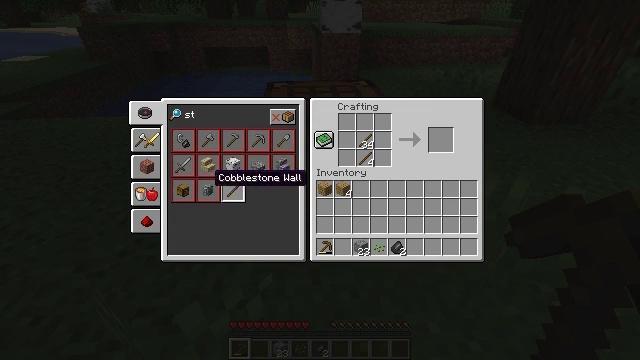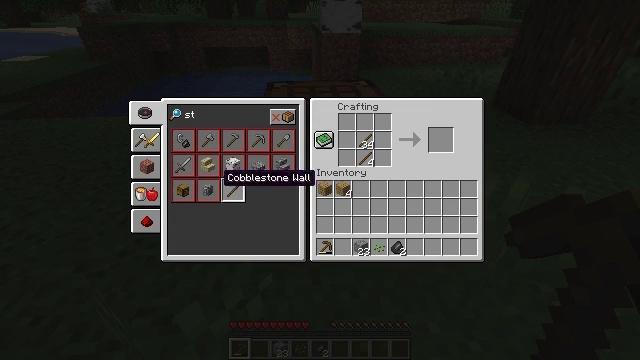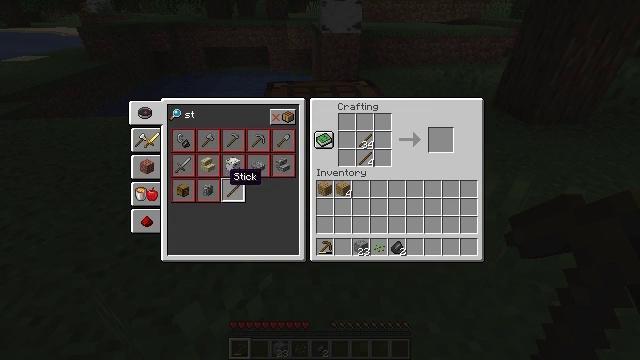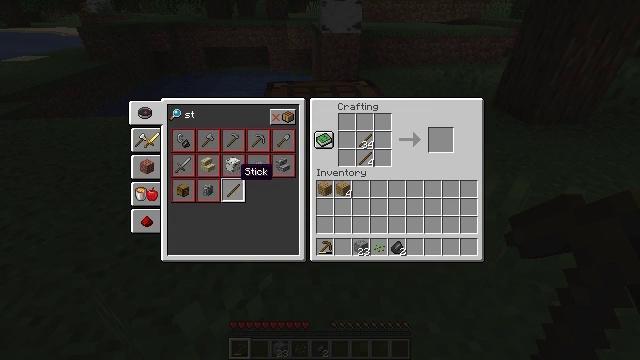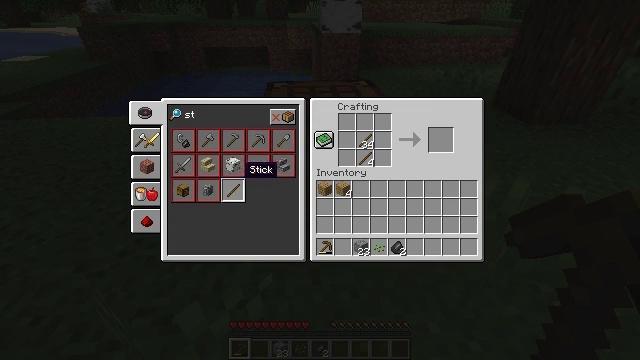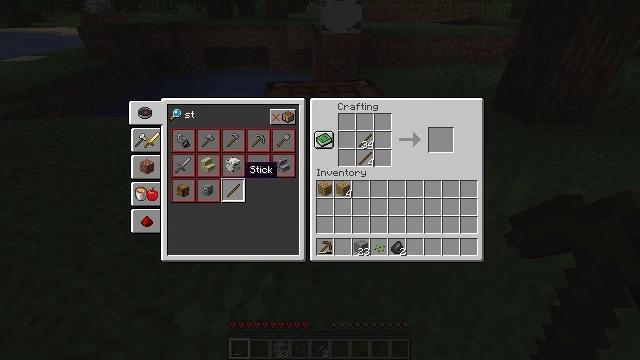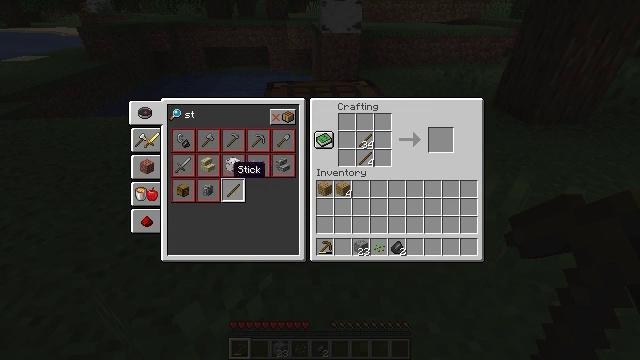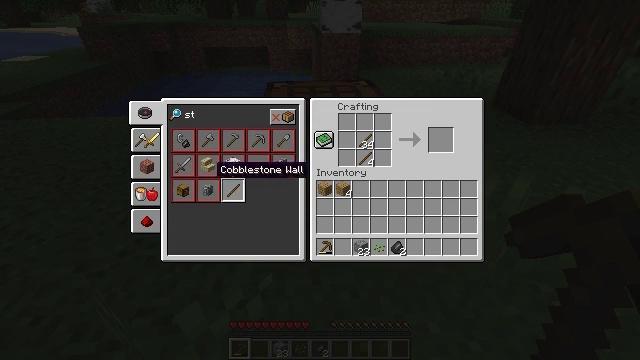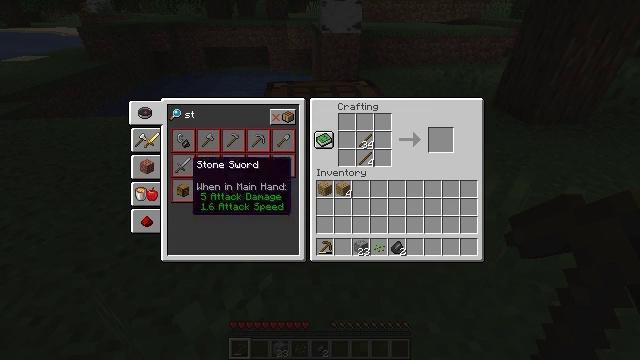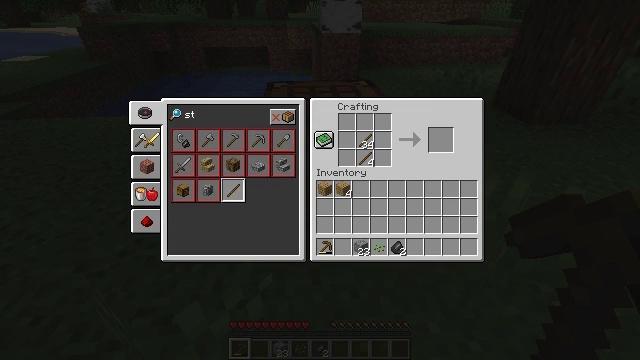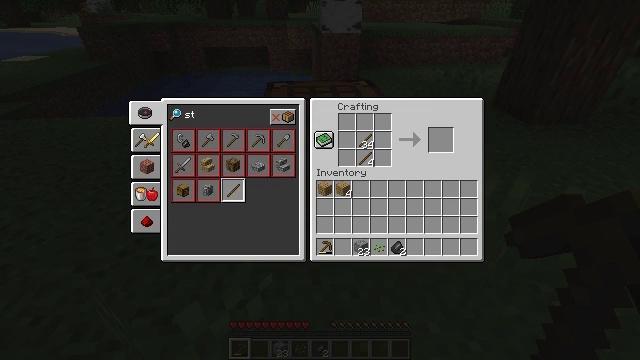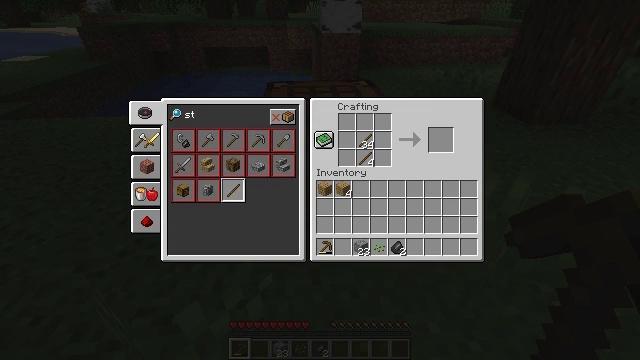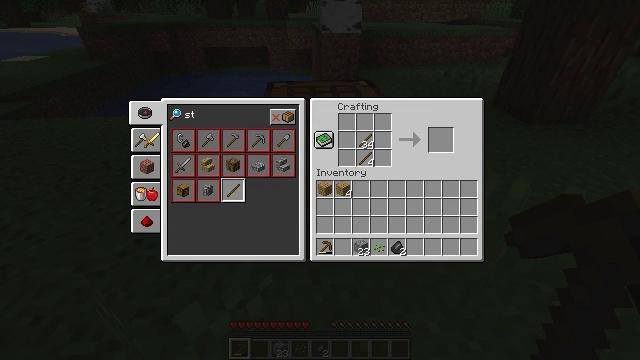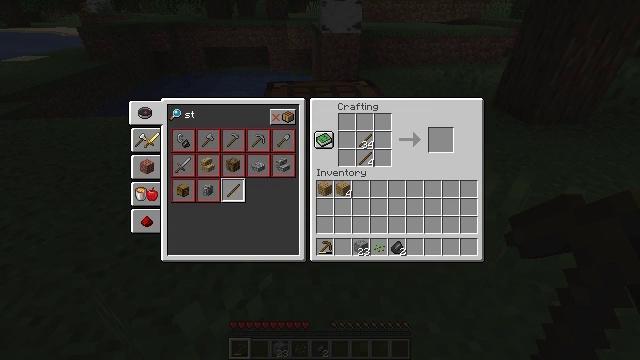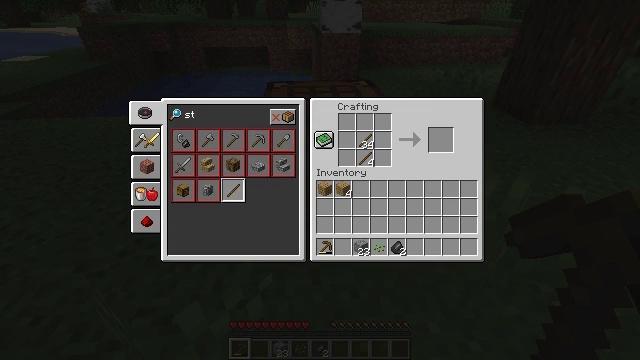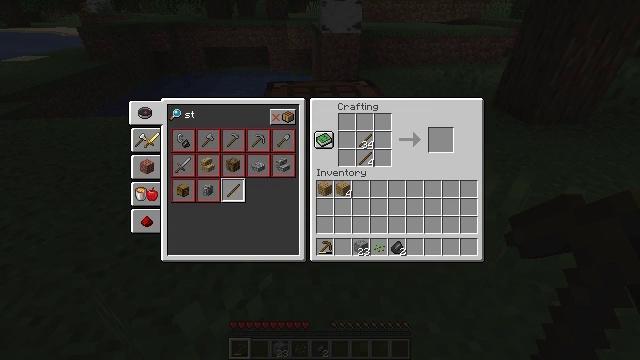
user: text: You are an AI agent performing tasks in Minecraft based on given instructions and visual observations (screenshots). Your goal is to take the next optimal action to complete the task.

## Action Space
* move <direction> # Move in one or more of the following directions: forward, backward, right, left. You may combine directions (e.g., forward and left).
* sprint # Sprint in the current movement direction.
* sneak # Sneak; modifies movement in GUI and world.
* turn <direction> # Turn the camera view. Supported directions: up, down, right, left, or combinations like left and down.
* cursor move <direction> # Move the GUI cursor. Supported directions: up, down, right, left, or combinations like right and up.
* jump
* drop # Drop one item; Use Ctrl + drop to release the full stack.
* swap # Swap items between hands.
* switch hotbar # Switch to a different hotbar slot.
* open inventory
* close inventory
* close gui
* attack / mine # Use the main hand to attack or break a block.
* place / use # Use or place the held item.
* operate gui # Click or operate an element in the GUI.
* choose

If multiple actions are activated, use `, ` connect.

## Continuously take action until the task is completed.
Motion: motion action
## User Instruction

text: Left click on the crafting table
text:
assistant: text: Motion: cursor move right
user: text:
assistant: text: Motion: no_op
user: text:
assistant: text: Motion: cursor move right
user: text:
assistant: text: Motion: no_op
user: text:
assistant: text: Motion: no_op
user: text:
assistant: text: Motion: cursor move left
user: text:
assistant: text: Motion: cursor move left
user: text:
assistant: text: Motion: cursor move left
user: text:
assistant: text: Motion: cursor move left and up
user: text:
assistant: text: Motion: no_op
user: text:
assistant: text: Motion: no_op
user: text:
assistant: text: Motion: no_op
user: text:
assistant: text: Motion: no_op
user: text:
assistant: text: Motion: no_op
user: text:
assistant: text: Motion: cursor move left
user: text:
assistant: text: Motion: no_op
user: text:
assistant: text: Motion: no_op
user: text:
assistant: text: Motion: no_op
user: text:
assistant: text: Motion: no_op
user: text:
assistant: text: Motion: operate gui
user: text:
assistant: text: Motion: operate gui
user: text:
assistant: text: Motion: operate gui
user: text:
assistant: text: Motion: no_op
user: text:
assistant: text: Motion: no_op
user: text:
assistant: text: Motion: no_op
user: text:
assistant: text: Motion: cursor move right and down
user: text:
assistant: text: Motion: cursor move right and down
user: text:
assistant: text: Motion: cursor move right
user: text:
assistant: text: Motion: no_op
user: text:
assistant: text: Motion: cursor move right